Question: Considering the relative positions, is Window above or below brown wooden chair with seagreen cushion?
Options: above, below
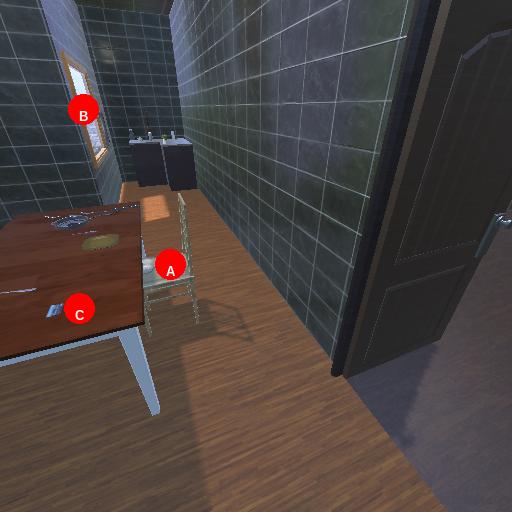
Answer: above